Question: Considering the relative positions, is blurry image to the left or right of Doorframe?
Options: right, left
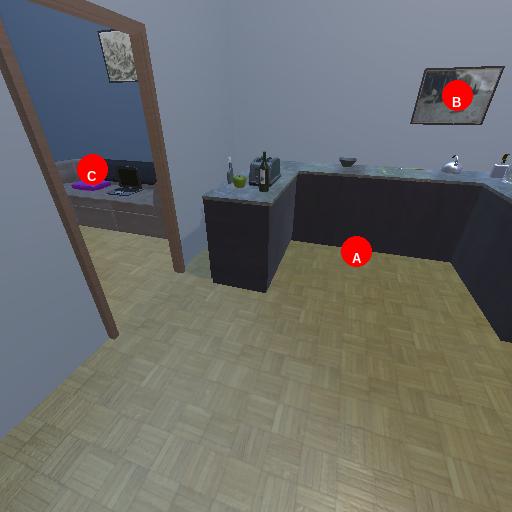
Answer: right